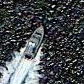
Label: civil